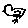
Label: bird